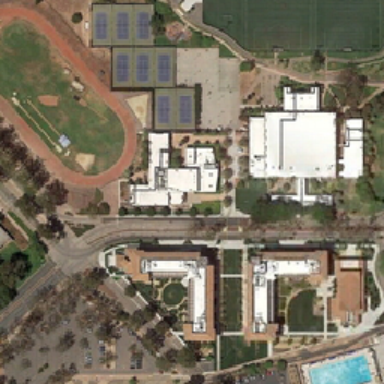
Some buildings and some green trees are at school with playground and eight tennis courts .